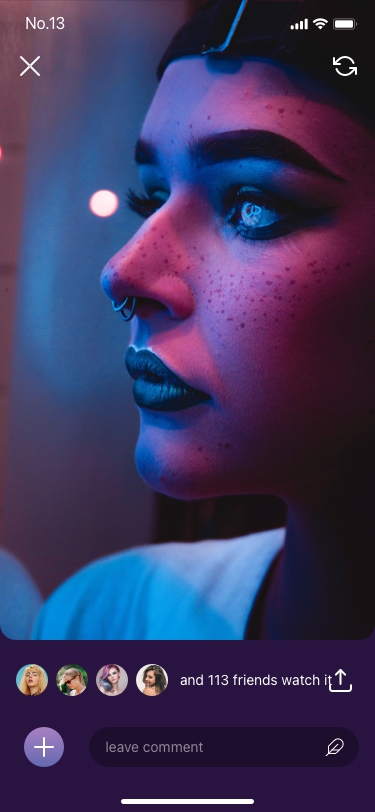
Text in this UI design:
leave comment
and 113 friends watch it